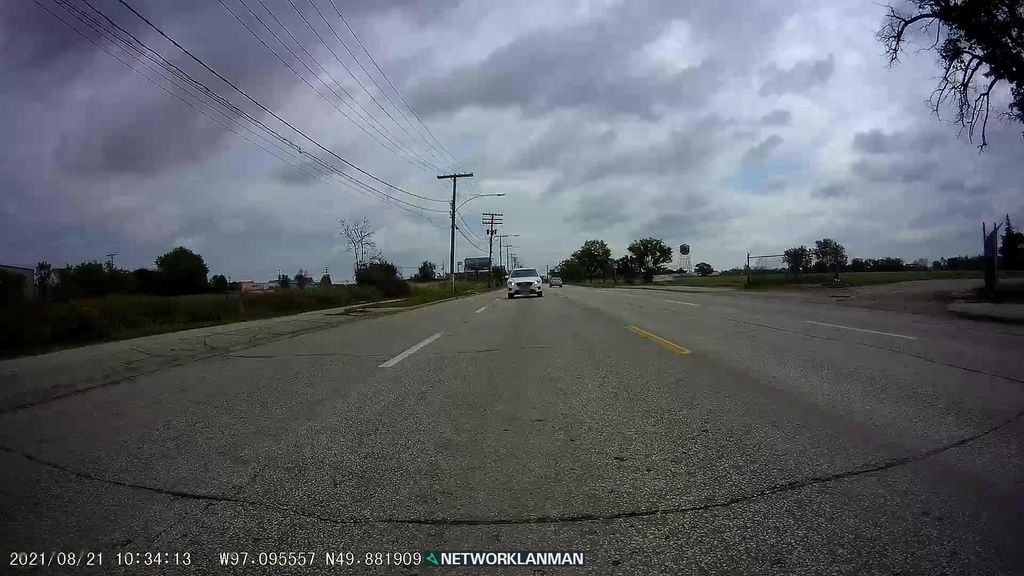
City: winnipeg